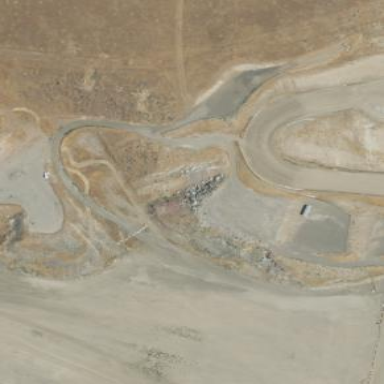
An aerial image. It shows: Dirt raceway.